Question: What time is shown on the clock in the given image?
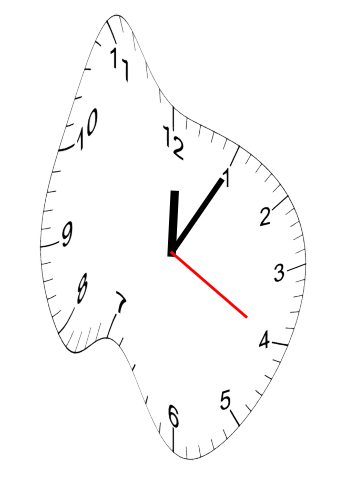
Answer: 12:05:20